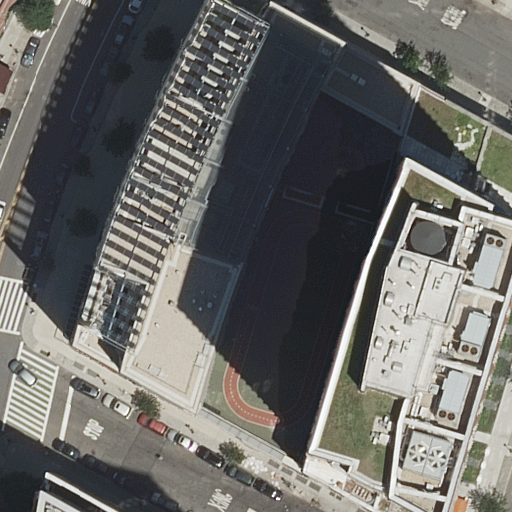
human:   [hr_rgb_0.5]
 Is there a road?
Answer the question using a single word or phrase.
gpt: yes

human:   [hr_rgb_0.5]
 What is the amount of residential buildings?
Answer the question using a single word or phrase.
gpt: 5

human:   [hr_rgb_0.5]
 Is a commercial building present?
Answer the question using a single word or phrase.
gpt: no

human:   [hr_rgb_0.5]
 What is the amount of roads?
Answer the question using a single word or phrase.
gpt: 15

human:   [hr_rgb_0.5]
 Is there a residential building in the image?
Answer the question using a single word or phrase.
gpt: yes

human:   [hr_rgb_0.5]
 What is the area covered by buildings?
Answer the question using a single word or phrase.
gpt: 8120m2

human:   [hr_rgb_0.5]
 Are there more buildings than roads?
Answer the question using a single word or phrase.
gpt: no

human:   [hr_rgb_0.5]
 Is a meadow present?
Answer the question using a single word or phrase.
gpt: no

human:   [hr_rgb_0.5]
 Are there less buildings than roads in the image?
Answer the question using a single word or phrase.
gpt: yes

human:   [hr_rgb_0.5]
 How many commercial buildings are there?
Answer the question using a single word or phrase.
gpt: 0

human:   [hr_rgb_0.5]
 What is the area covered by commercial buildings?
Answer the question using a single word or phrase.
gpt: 0m2

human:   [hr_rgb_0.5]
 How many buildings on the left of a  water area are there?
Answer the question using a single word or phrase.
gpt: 0

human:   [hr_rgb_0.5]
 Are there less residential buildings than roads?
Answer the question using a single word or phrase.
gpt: yes

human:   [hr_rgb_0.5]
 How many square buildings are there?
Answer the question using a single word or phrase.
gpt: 0

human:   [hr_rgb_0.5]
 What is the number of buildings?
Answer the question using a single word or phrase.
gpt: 5

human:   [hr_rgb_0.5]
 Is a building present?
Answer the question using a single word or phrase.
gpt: yes

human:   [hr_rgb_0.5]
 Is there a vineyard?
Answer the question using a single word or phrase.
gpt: no

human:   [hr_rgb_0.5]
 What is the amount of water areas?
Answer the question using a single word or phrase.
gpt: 0

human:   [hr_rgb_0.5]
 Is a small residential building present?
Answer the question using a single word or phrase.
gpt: yes

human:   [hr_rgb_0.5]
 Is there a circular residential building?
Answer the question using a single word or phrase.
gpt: no

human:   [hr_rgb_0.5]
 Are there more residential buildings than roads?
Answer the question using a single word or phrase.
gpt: no

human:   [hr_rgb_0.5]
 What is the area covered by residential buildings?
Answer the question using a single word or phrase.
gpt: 8120m2

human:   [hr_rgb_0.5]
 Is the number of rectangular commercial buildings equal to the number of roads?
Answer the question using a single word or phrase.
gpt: no

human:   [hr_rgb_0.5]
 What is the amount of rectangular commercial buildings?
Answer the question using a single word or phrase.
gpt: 0

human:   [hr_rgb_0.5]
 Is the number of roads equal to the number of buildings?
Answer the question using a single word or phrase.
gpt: no

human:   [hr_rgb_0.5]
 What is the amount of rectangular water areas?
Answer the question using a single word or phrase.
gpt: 0

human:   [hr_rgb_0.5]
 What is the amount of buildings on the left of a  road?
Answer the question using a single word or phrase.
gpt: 4

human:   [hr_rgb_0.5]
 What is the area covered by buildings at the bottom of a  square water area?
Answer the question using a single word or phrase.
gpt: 0m2

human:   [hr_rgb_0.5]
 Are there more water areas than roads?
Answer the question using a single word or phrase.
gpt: no

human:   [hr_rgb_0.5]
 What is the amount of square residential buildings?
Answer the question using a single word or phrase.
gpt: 0

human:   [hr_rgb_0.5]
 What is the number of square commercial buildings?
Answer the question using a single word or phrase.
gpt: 0

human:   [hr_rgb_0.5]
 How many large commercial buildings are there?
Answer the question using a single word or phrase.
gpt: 0

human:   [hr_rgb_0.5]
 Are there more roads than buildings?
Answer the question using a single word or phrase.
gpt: yes

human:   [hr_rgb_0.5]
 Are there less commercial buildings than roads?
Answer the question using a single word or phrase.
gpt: yes

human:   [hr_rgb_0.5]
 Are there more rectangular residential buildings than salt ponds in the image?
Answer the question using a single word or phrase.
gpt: yes

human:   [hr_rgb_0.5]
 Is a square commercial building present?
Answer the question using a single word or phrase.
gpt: no

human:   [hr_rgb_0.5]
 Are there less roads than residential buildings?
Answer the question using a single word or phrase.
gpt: no

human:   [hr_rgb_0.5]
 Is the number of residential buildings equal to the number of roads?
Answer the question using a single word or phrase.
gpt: no

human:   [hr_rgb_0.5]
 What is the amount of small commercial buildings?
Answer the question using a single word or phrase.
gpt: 0

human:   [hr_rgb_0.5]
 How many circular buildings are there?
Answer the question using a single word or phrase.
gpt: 0

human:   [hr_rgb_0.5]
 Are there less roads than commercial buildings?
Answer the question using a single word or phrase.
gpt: no

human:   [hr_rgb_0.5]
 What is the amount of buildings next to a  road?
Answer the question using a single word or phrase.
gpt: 5

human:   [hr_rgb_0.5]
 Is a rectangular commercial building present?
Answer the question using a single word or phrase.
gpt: no

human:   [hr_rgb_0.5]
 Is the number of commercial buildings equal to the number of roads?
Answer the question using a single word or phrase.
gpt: no

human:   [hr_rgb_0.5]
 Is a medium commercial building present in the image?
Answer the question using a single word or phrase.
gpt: no

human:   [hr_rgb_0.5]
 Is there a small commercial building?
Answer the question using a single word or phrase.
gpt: no

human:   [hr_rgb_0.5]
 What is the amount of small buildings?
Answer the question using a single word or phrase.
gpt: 1

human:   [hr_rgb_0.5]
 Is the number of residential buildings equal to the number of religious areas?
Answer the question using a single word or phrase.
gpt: no

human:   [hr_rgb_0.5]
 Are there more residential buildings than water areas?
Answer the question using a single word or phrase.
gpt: yes

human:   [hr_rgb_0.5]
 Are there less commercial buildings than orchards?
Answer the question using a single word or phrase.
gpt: no

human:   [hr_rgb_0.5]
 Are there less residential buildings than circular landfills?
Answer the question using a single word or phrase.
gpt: no

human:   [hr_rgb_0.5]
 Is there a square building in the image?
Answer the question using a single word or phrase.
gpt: no

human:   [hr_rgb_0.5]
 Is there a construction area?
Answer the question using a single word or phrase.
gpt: no

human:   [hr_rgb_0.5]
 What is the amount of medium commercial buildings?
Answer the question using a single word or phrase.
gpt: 0

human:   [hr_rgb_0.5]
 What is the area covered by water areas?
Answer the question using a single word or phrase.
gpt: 0m2

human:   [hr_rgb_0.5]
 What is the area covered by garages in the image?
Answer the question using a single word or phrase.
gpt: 0m2

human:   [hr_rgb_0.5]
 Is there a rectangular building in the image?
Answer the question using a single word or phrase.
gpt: yes

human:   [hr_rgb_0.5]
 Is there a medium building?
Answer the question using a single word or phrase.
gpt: yes

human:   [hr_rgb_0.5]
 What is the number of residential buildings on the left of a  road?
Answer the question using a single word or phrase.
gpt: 4

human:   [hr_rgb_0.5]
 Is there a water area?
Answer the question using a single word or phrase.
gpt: no

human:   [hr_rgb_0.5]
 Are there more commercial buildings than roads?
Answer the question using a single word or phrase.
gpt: no

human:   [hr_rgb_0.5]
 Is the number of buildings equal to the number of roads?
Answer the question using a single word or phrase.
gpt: no

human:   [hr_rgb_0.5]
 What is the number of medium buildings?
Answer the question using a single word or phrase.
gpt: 1

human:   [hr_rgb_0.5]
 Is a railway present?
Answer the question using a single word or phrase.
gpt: no